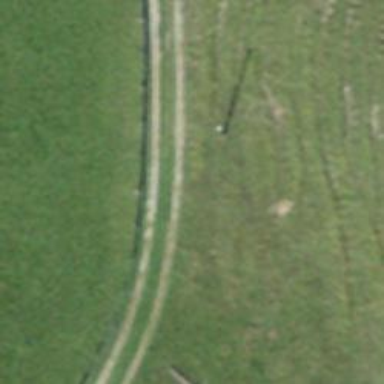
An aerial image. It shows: Gravel track with grade 2 quality.